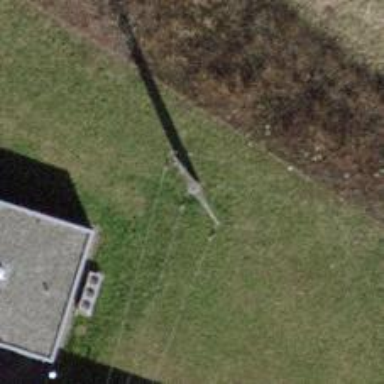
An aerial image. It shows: Concrete power pole.